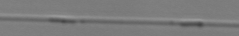
Label: Pseudo-nitzschia